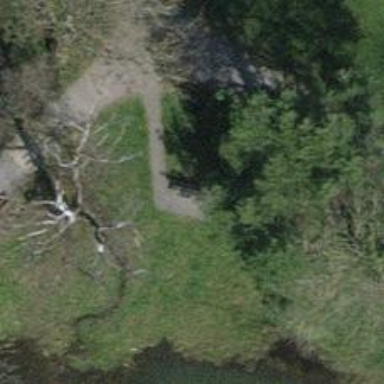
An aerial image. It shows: Brown bench.